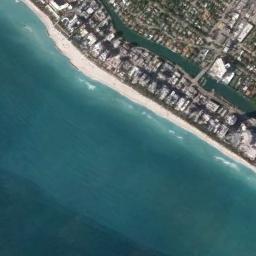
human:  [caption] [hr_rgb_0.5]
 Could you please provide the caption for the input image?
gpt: There is a clear coastline between many buildings and the dark green water .

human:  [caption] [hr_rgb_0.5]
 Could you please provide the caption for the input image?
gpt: The beach with the bay mouth bar and the residential area on the bay mouth bar .

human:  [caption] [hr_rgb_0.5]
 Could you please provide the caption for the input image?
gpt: The sea is blue by the beach .

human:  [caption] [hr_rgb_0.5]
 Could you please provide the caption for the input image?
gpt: The green oceans and lots of row houses .

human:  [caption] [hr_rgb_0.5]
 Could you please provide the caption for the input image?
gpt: Many buildings of different shapes are beside the beach .